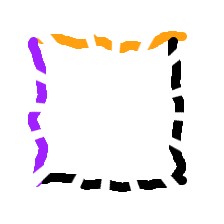
Shape: square